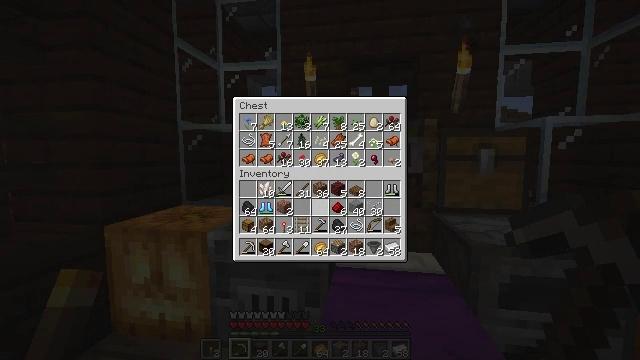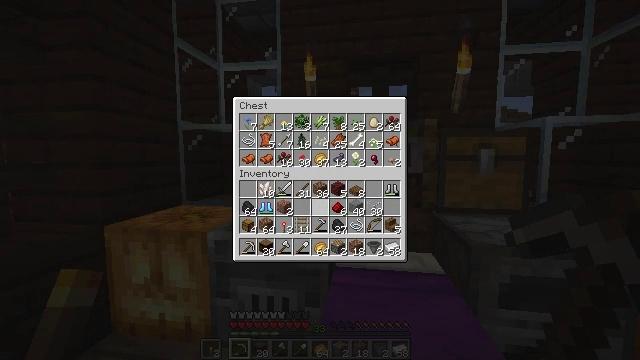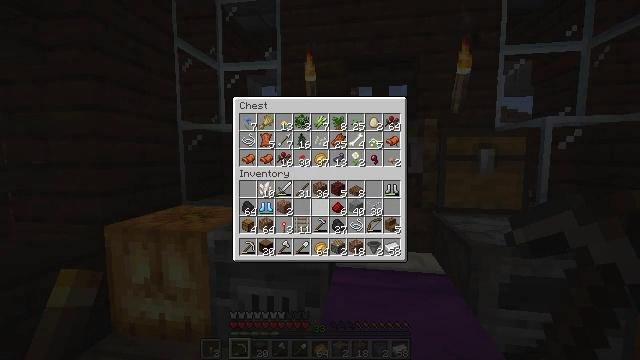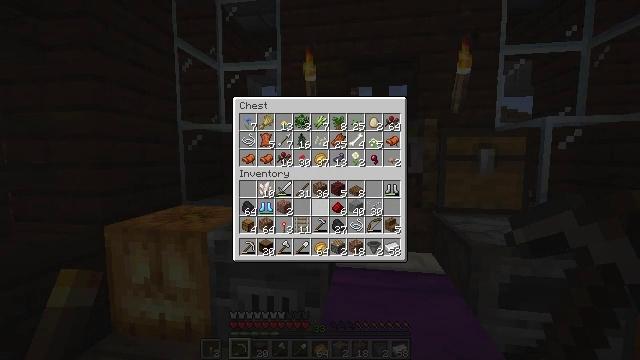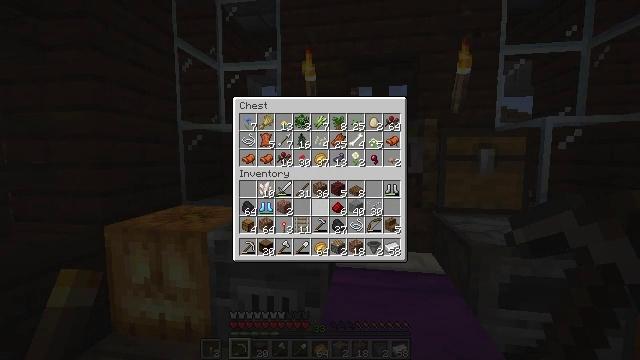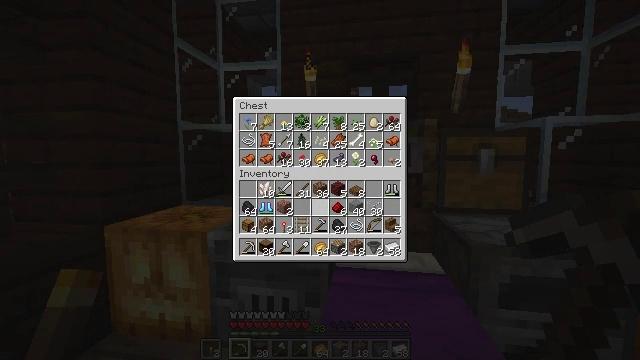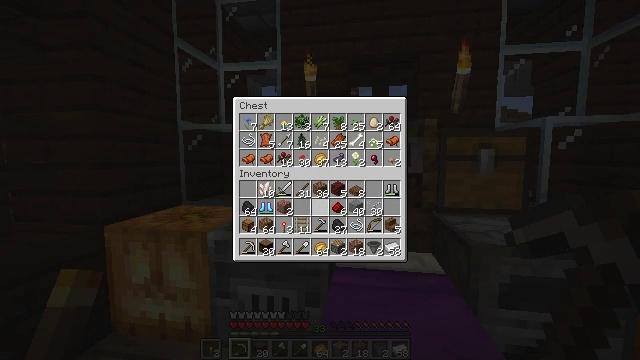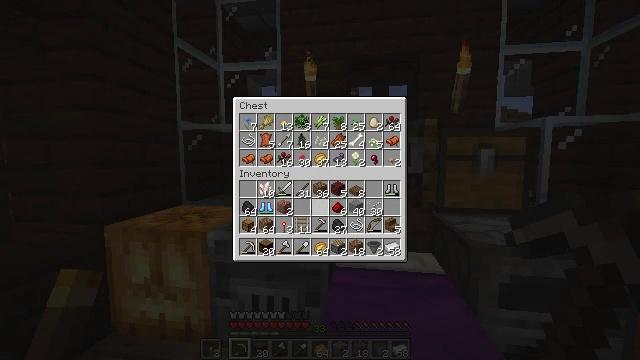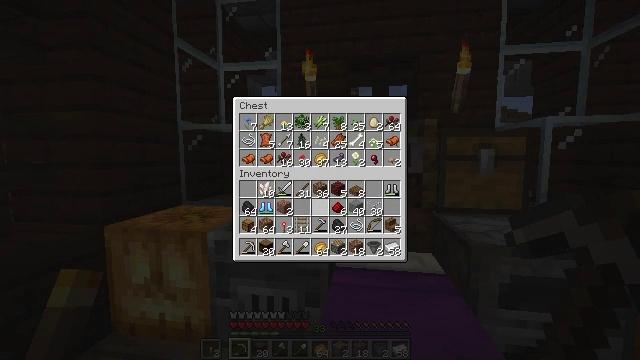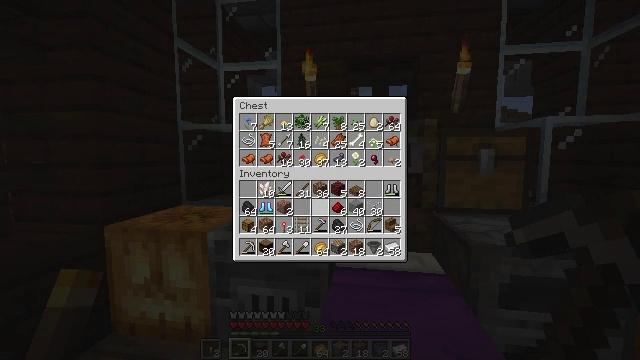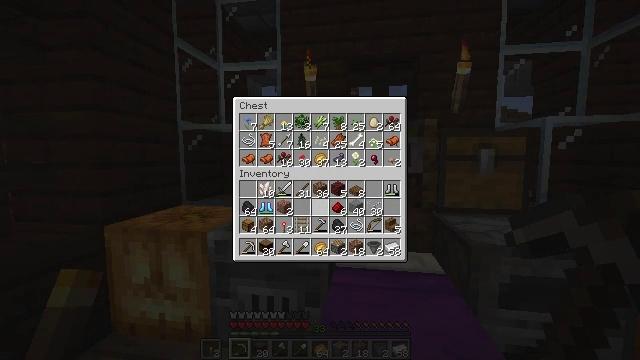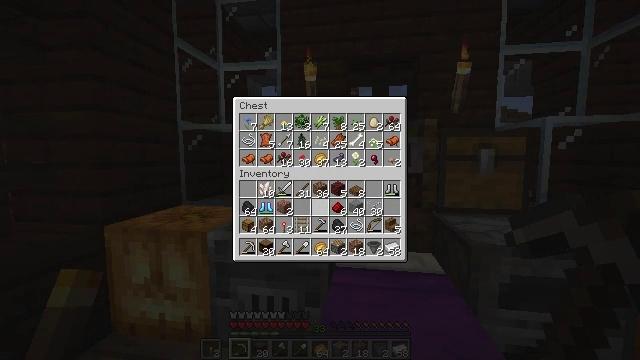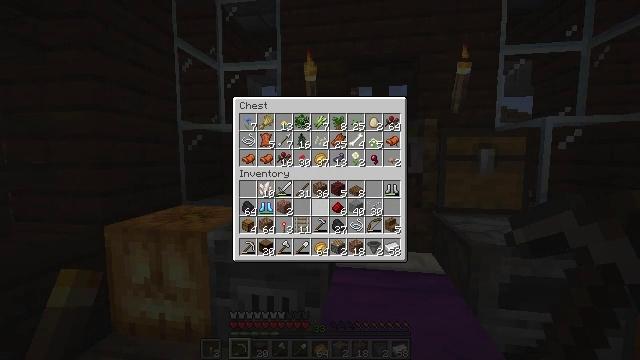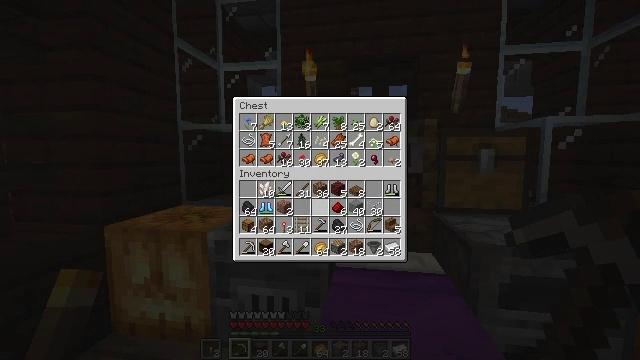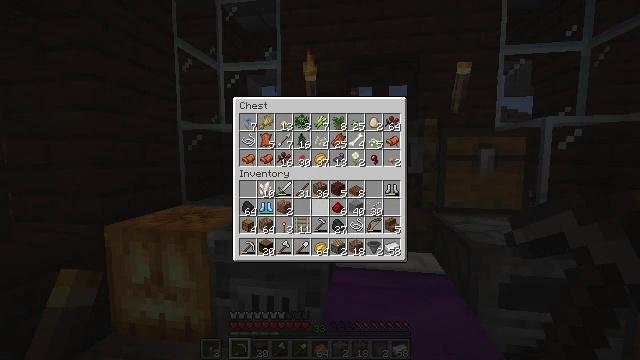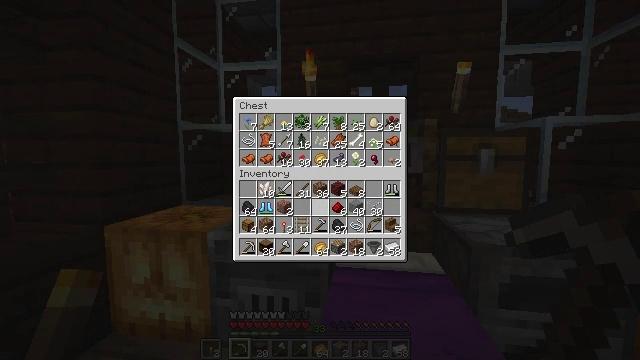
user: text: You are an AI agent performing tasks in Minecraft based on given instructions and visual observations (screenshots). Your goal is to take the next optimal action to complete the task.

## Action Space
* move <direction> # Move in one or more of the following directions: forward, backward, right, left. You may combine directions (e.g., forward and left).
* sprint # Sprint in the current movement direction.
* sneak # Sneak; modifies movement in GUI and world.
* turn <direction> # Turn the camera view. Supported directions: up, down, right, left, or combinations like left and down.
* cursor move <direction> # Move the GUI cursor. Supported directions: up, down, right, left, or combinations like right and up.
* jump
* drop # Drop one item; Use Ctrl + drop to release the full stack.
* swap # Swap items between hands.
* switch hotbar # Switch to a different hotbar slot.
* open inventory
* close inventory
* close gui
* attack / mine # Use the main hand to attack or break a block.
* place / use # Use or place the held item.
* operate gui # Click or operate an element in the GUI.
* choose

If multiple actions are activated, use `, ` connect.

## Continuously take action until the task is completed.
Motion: motion action
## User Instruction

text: Create a comparator with three redstone torches, three stones, and one nether quartz.
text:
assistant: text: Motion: sneak
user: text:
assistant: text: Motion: sneak
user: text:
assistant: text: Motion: sneak
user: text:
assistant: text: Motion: sneak
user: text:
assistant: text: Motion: sneak
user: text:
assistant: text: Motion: sneak
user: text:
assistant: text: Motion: sneak
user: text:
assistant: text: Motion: sneak
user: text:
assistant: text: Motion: sneak
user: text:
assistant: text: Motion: sneak
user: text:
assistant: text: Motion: sneak
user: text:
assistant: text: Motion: sneak
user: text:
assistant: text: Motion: sneak
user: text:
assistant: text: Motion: sneak
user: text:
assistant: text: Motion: sneak
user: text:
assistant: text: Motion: sneak
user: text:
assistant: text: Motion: sneak
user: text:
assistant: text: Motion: sneak
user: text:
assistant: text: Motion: sneak
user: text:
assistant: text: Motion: sneak
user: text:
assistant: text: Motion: sneak
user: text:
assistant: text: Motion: sneak
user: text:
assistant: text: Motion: sneak
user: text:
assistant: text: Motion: sneak
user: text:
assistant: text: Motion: sneak
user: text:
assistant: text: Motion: sneak
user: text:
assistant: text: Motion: sneak
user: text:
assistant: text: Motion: sneak
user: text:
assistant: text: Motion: sneak
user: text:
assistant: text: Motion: sneak